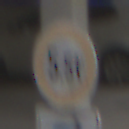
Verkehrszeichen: TatsaechlicheMasse
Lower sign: RichtungsangabeDurchPfeile5
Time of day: Midday
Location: Roofed (Urban)
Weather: Overcast
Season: NotSpecified
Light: Artificial